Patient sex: F
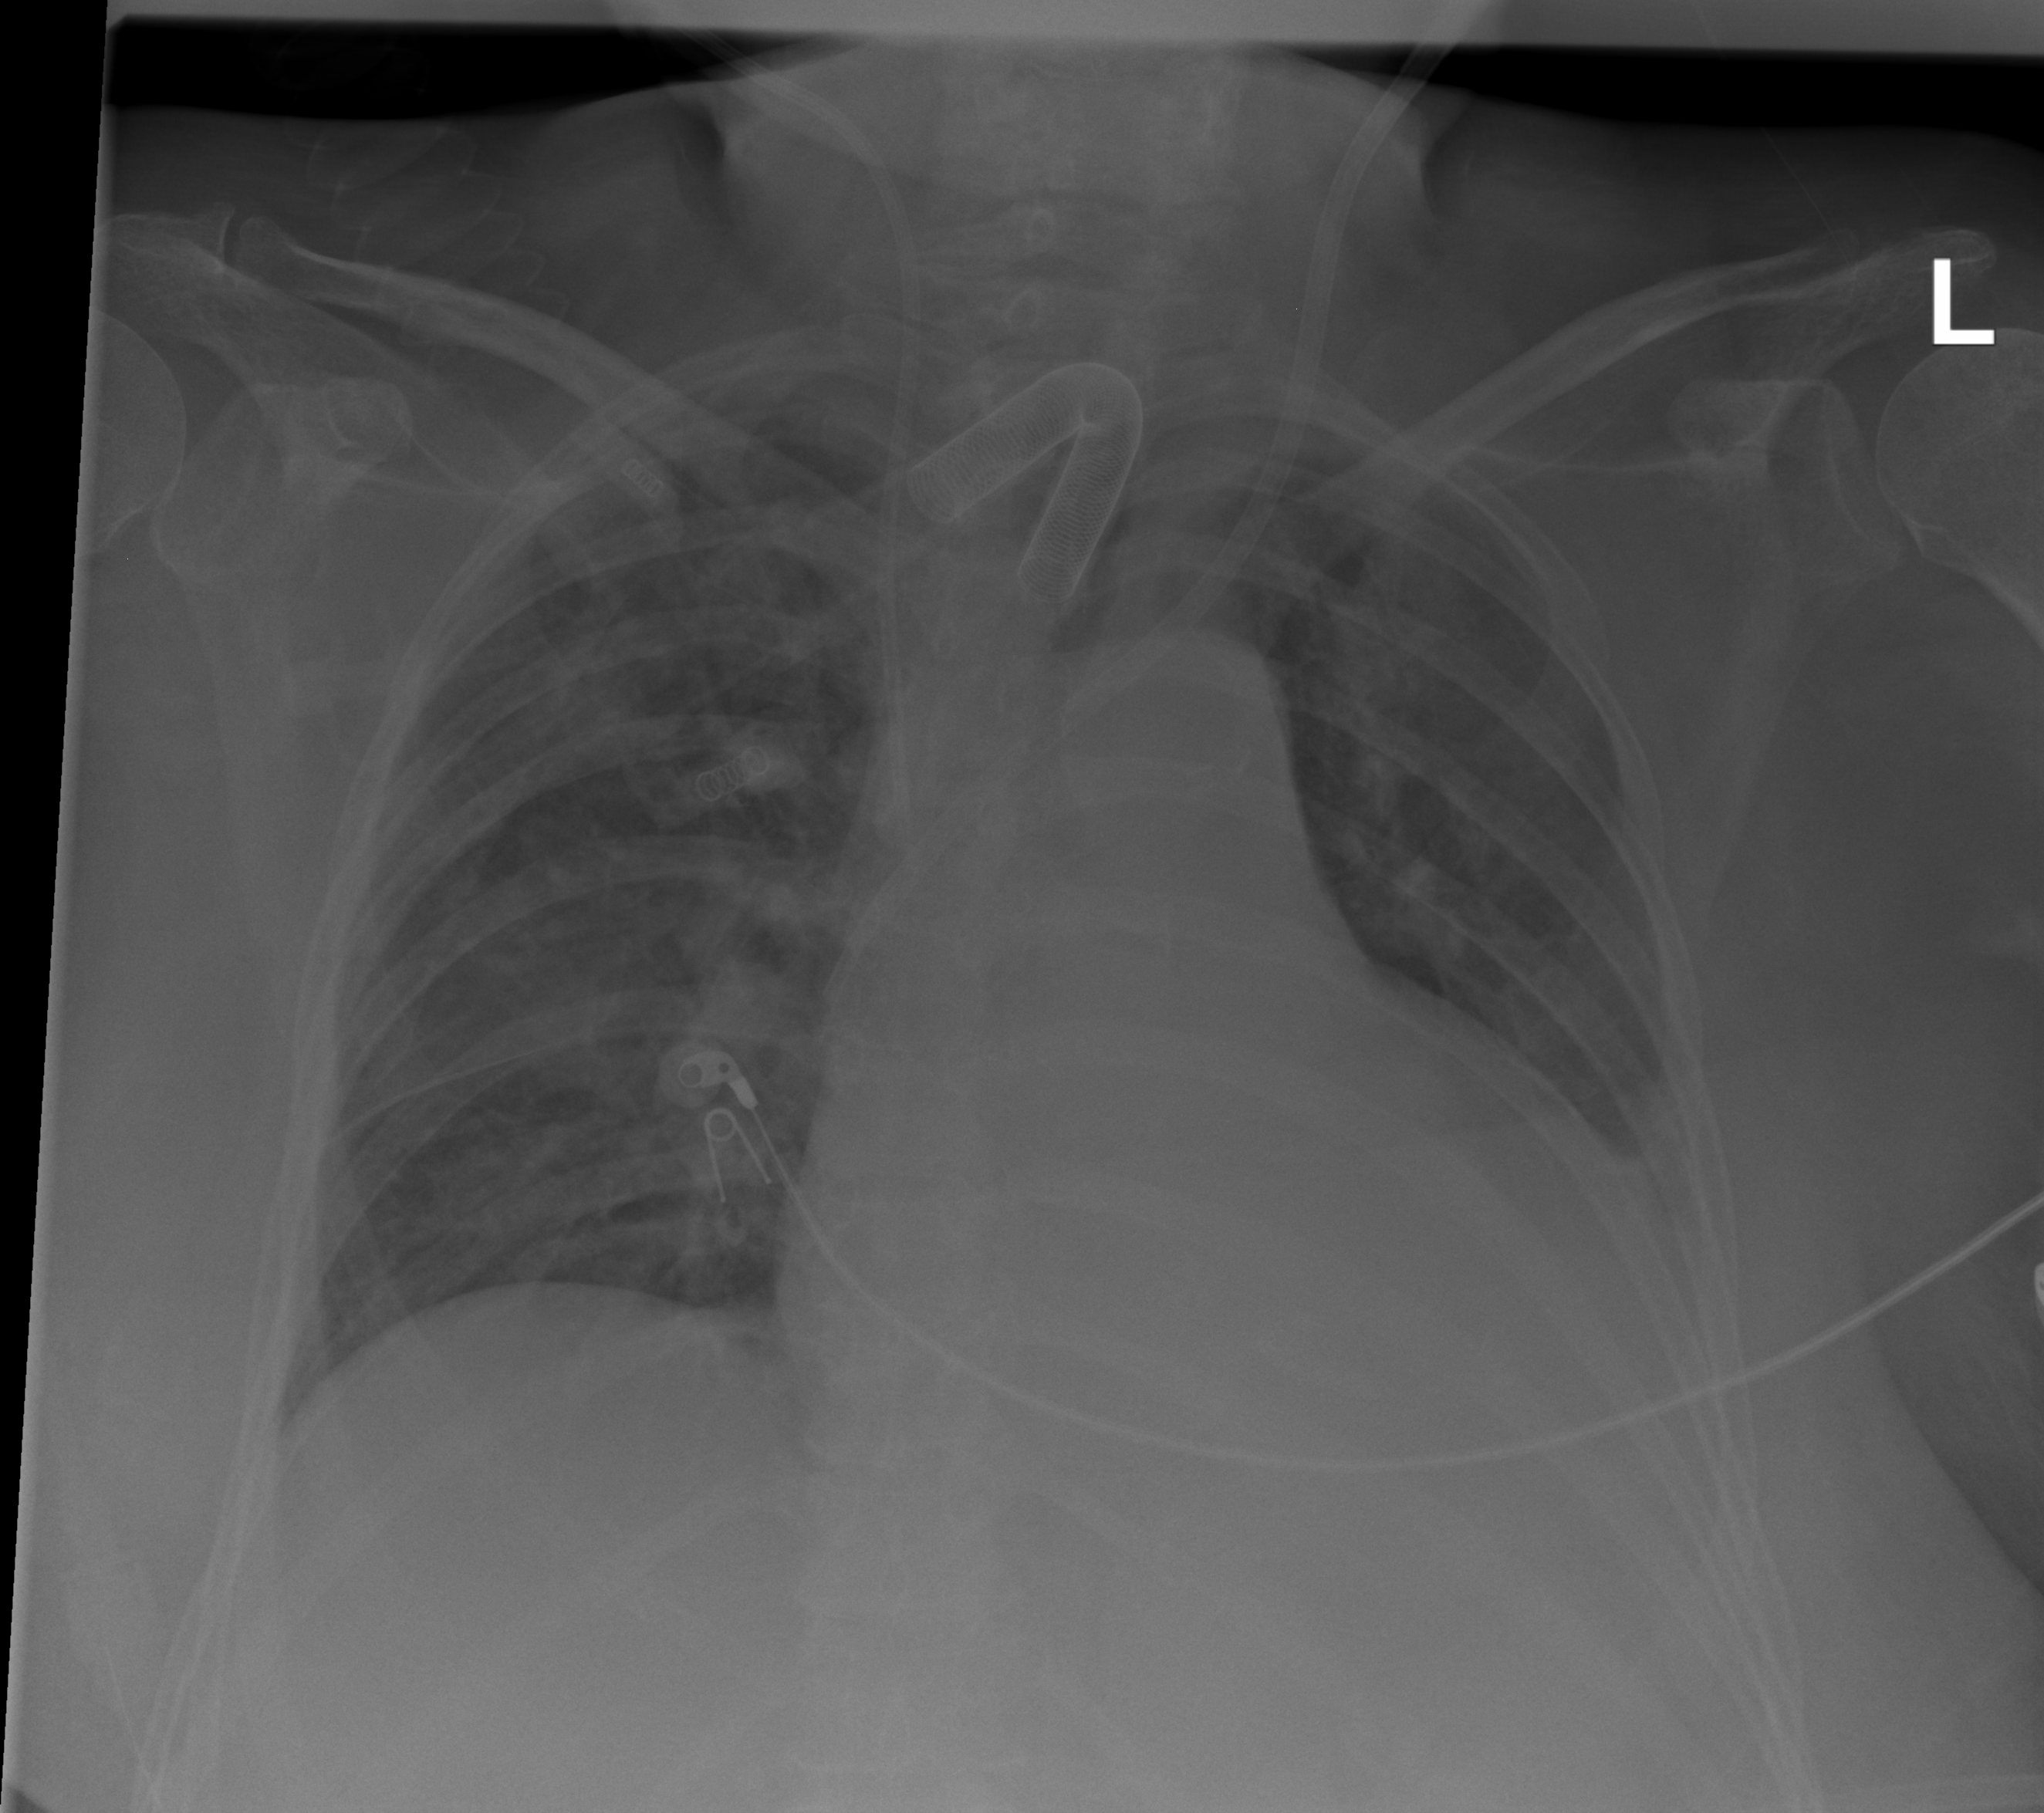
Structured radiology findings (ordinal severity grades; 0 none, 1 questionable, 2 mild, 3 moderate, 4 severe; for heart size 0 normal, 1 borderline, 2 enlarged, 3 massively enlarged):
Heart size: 2
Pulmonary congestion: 2
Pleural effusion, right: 0
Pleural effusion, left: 2
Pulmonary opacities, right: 0
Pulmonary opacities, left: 0
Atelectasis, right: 2
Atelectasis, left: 2